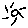
Label: sun